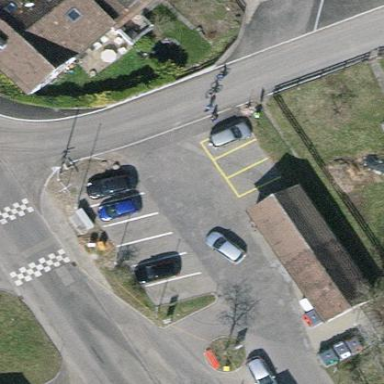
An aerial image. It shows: Parking area with surface.